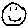
Label: smiley face